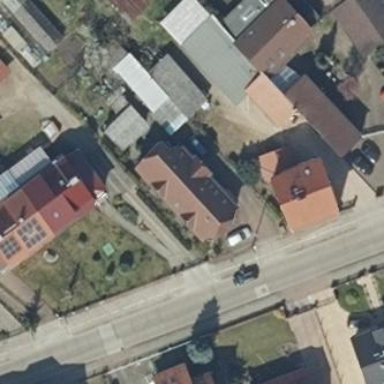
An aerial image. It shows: Detached building.